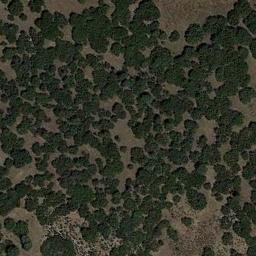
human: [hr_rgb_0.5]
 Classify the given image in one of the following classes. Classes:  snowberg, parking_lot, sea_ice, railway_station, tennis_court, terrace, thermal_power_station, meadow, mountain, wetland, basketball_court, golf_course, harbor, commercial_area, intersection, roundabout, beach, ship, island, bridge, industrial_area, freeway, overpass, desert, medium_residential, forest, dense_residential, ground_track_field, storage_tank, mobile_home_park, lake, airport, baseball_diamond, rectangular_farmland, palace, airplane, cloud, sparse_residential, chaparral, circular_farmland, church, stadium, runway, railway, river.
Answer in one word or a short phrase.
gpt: chaparral